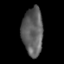
Tissue: lung
Cell type: T cells
Senescence score: 0.2401
Nuclear area (px): 984
Mean DAPI intensity: 93.924